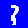
Digit: 3